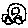
Label: car